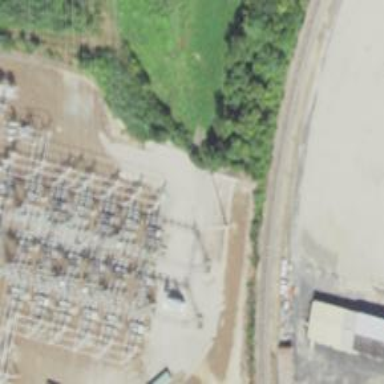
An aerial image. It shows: Switch used for power control.